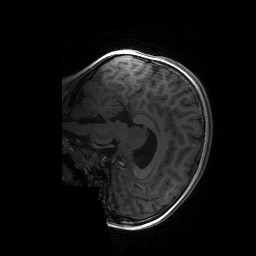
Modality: T1w
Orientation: sagittal
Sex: female
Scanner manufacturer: siemens
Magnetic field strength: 3 T
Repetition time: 1.9 s
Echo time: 0.00243 s